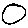
Label: circle